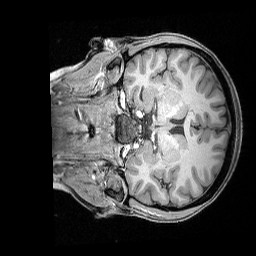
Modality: T1w
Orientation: coronal
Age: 28
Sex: female
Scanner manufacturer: siemens
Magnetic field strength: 3 T
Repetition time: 2.3 s
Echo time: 0.00324 s